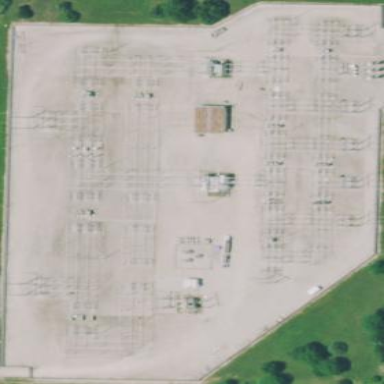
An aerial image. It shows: Transmission-level power substation.